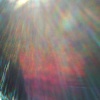
Label: sunburn